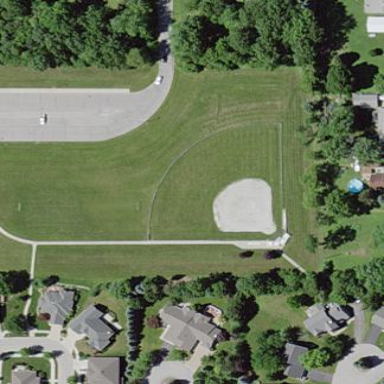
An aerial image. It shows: Baseball pitch for leisure and sports activities.